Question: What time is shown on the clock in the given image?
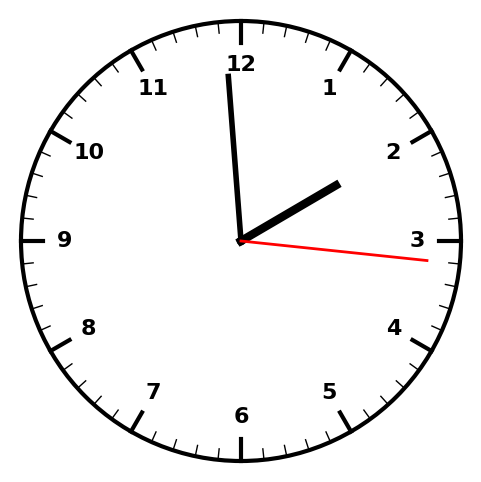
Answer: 01:59:16